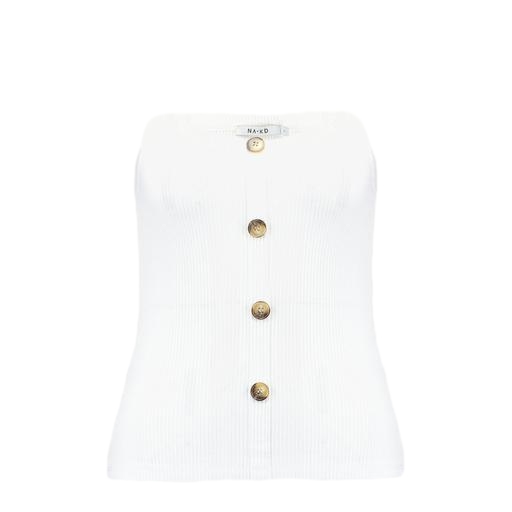
white button front barcelona cami, white sleeveless button, sleeveless white button, white background